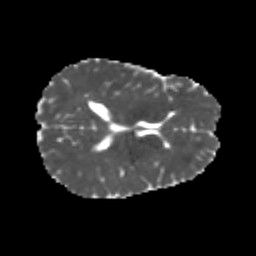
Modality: MD
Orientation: axial
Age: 21
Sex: male
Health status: healthy
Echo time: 0.074 s